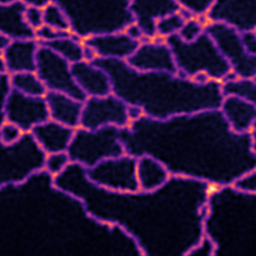
Label: Super-resolution ER image